Question: Since I created a new (Facebook) App last week, I get an 'OAuthException' whenever I want to comment on a post.
> "(OAuthException) (#200) You do not have sufficient to permissions to perform this action".
With the old App, my application works fine.
Now I found out that Facebook has changed the login policy recently. I also found the following remark on <URL>:
> "If your app asks for more than than 'public_profile', 'email' and 'user_friends' it will require review by Facebook before your app can be used by people ".
So if I post with the same account with which I created the App, it should work, right? Only it doesn't...
: if I use the new App with another Facebook-account, I have even less permissions (e.g. cannot access the account's pages). So I have more permissions if I use the same account, but still I cannot post!
I use Graph API via .NET Facebook-Client; my App is a native app (desktop app).
Could someone please tell me how to post with a new App? This is the main use-case of our application! Thank you very much!
---
Here is a screenshot of what I see instead of the login-screen when I use extended permission "publish_action" instead of "publish_stream"

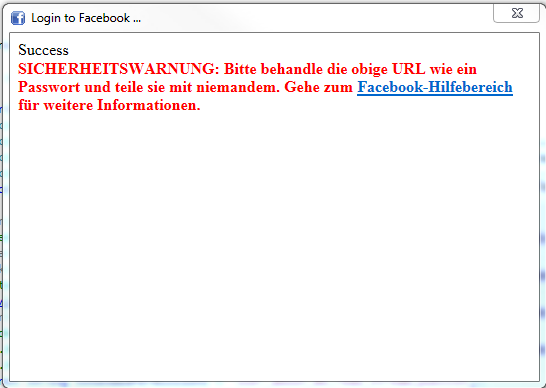
Answer: You must be able to post with your own account since you are the admin of the application. - since only the admins/developers/testers will be able to test the app with the publishing functionality before it gets approved by facebook.
If you still are not able to, you must have not granted the permissions to the app. Things to check-
1. You are using publish_actions and not publish_stream
2. Check in your application settings whether or not you can see the publishing permission is granted for that app. If not granted, go through the login process again and grant the publishing permission (may be by removing the app from settings and then authorizing again OR logout the app and then login again with publish_actions)